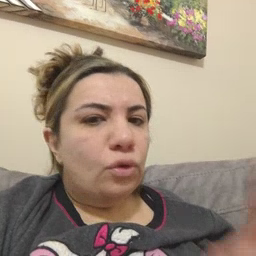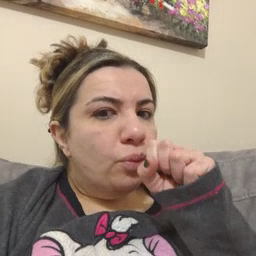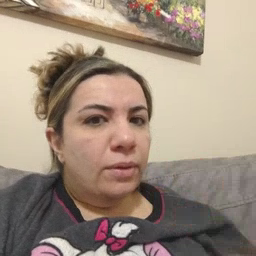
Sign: orange